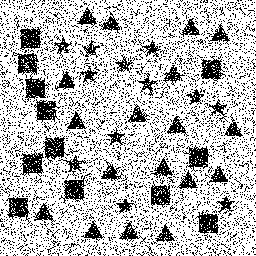
Squares: 12
Triangles: 18
Stars: 12
Total shapes: 42